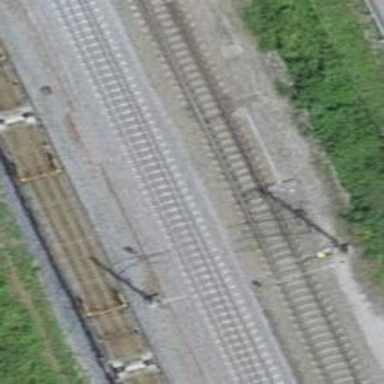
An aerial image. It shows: Single-track electrified railway with contact line.